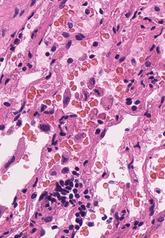
Tumor epithelial tissue: no
Tumor-associated stroma tissue: no
Normal tissue: yes